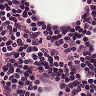
Metastatic tissue present: no